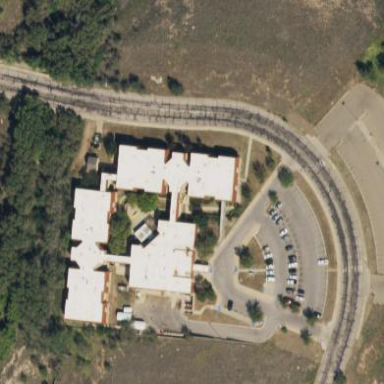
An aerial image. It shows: Healthcare facility identified as hospital.